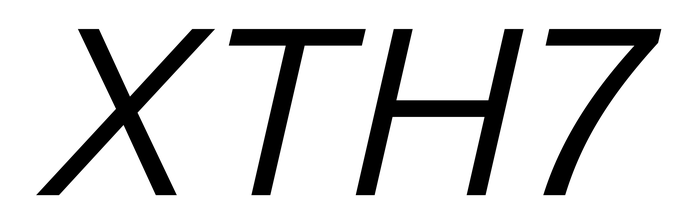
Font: InstrumentSans-Italic_Italic